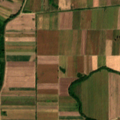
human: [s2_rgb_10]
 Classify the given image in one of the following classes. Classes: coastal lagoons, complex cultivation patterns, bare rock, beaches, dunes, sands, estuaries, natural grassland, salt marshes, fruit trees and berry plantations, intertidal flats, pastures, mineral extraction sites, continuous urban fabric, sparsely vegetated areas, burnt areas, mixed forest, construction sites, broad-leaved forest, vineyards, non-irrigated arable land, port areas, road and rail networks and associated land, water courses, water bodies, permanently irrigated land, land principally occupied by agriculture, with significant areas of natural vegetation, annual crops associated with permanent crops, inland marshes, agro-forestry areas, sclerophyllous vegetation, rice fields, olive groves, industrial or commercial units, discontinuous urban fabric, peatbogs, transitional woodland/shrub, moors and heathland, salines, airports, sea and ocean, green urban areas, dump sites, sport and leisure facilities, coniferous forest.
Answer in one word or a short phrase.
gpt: non-irrigated arable land, land principally occupied by agriculture, with significant areas of natural vegetation, broad-leaved forest